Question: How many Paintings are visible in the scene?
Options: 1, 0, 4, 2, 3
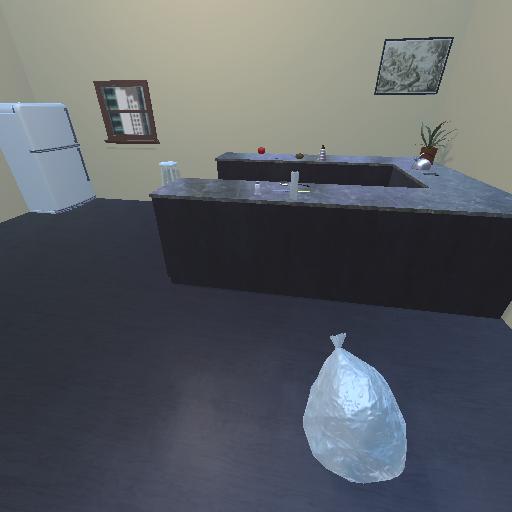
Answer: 1